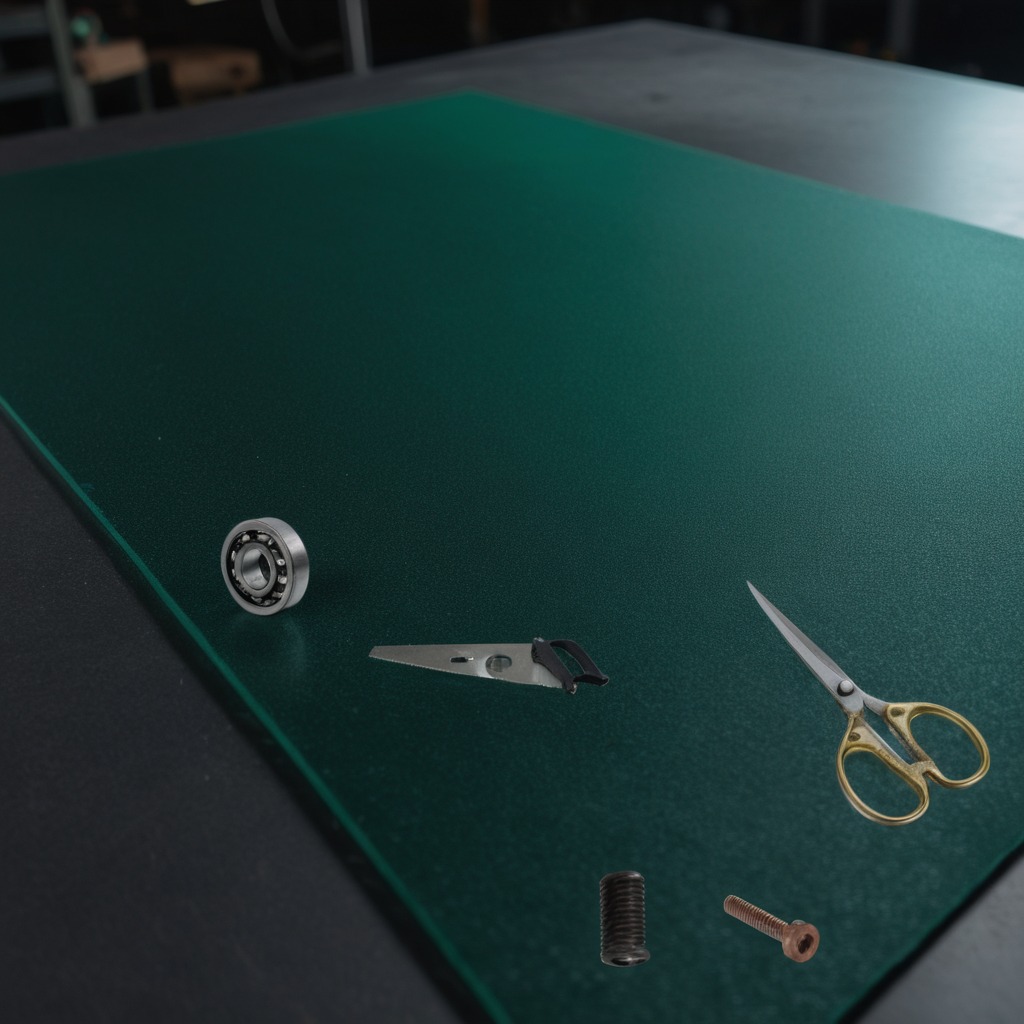
A ball bearing, a machine screw, a coiled metal spring, a saw, and a pair of scissors are lying on the granite tabletop.